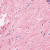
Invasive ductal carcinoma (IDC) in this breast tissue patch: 0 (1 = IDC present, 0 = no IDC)